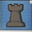
Piece: bR